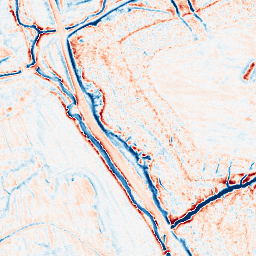
Category: edge_preserving
Decomposition family: anisotropic_diffusion
Decomposition parameters: iterations: 20
kappa: 100
gamma: 0.15
Upsampling method: cubic_catmull_rom
Upsampling parameters: scale: 4
Upsampling scale: 4